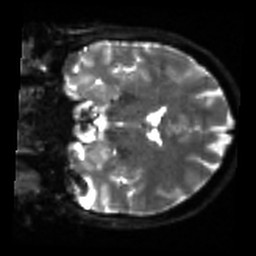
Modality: sbref
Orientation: coronal
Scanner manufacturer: siemens
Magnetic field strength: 3 T
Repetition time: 4 s
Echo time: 0.0594 s